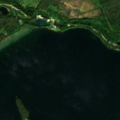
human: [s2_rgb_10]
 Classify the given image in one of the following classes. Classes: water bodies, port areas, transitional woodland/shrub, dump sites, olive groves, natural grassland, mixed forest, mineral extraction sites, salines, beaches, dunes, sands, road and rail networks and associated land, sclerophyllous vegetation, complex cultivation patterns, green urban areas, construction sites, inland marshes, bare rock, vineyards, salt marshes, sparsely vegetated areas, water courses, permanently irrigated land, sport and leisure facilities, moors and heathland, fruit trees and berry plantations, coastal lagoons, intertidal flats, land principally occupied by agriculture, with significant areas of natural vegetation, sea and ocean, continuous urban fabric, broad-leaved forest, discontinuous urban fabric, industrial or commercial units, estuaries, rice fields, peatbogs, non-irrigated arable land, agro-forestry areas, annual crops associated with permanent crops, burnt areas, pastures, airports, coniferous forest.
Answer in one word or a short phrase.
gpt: land principally occupied by agriculture, with significant areas of natural vegetation, coniferous forest, mixed forest, water bodies